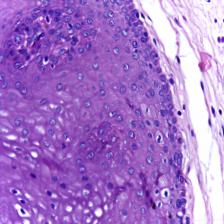
Diagnosis: Normal